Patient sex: M
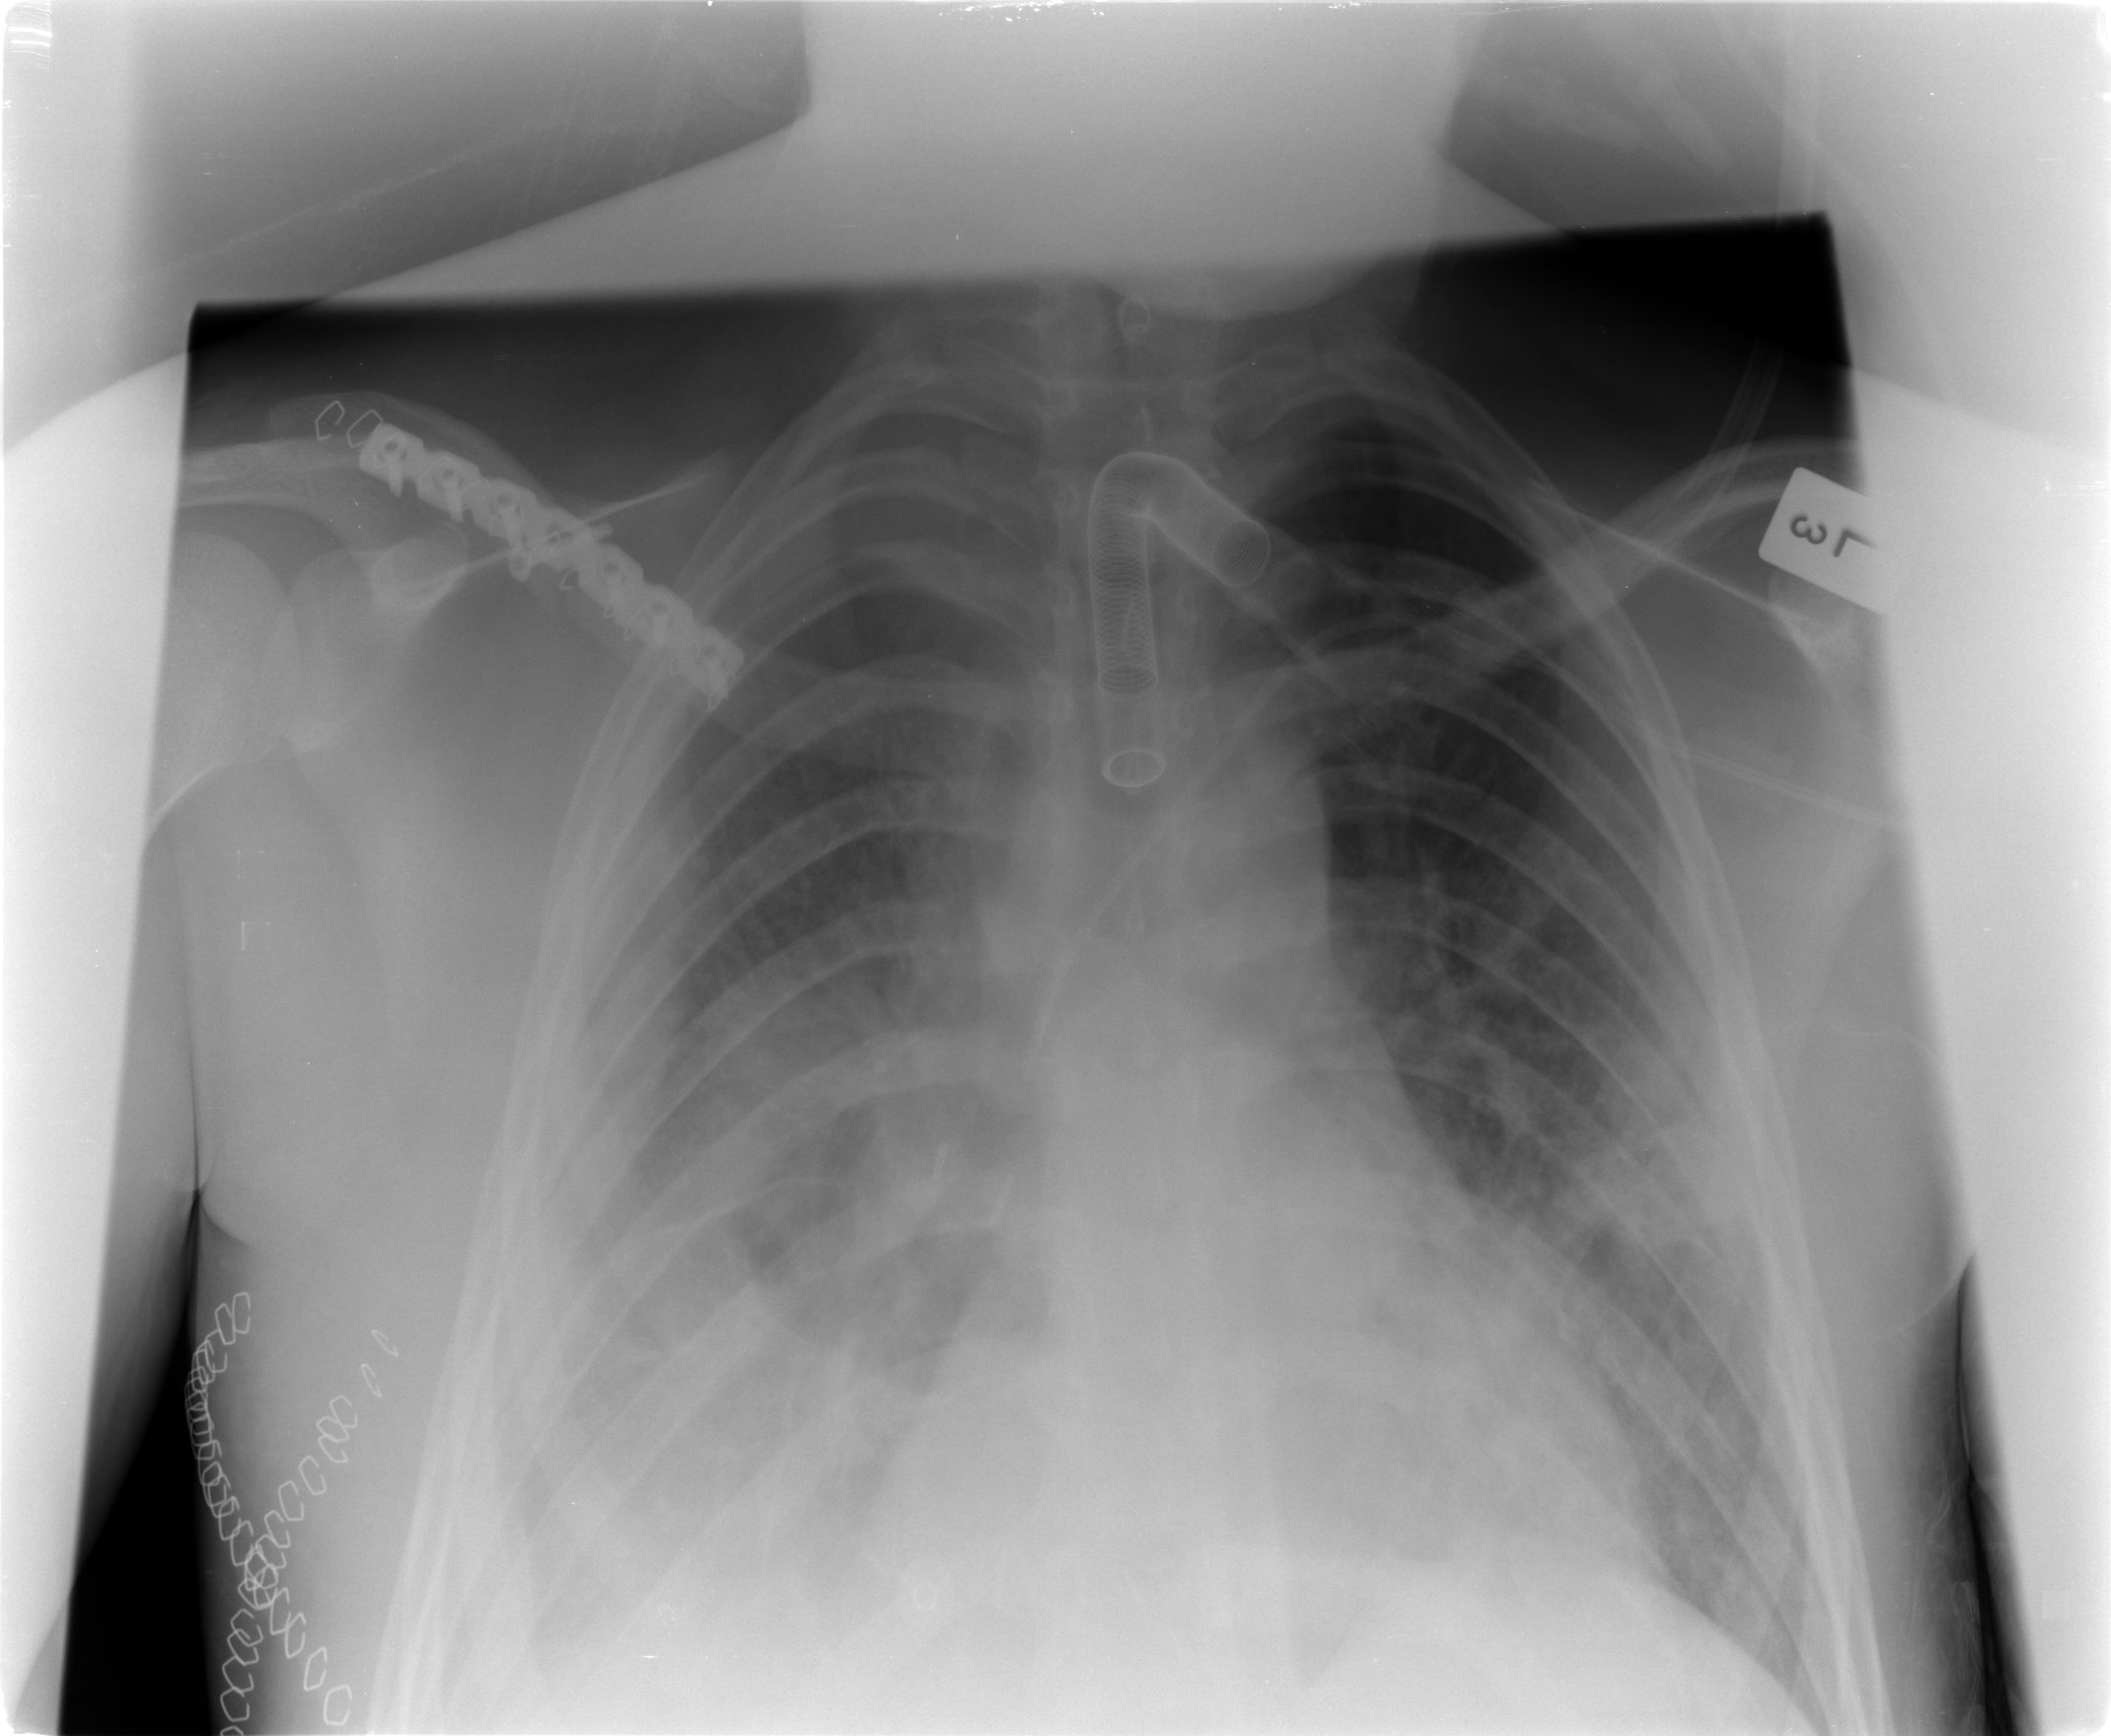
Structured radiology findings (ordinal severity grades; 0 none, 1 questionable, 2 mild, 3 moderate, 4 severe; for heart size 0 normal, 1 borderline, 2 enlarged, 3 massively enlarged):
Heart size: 0
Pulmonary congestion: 2
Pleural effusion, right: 3
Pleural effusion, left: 2
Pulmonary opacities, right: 3
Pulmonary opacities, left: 3
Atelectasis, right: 2
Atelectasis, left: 2